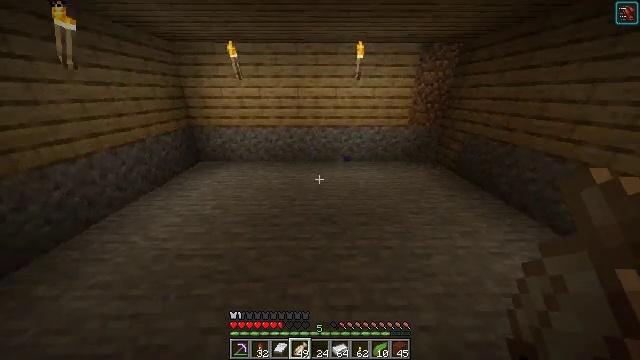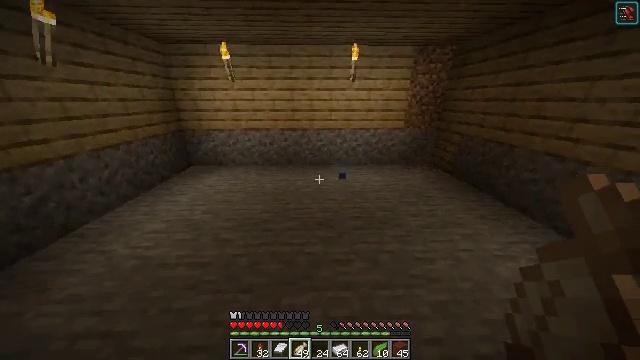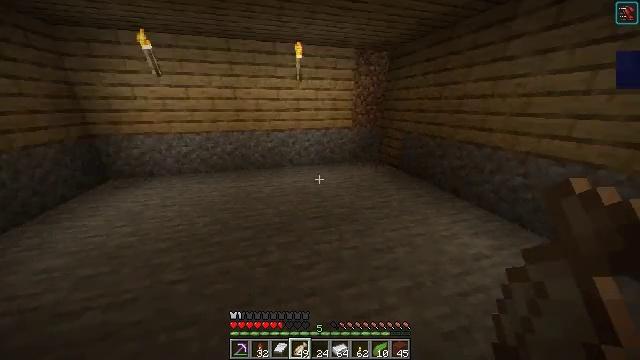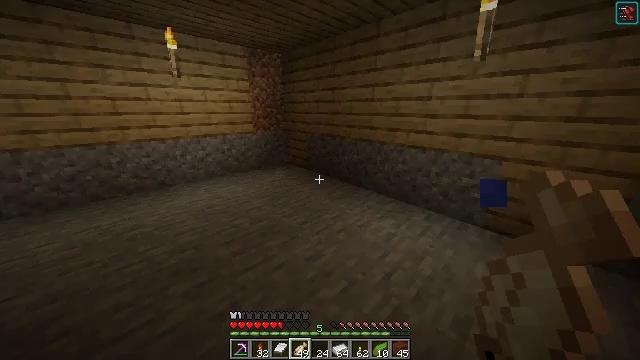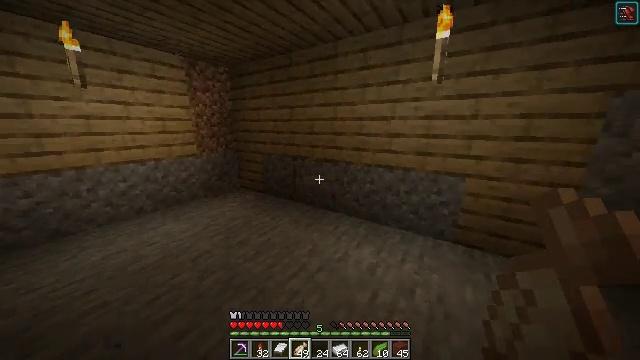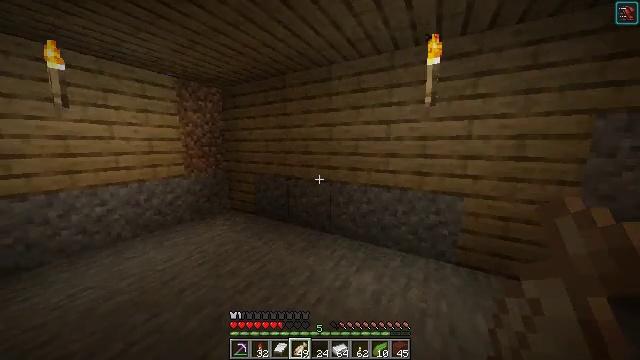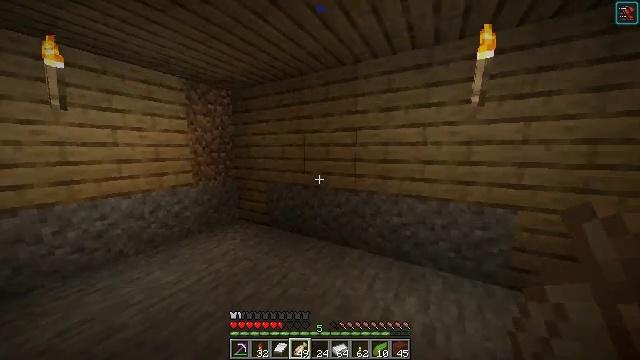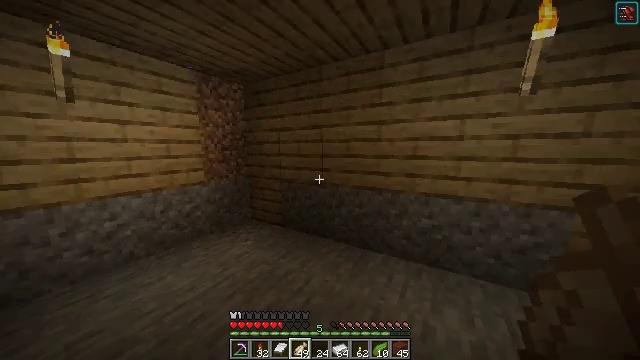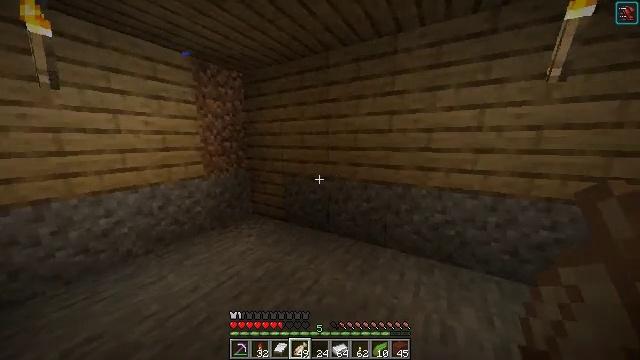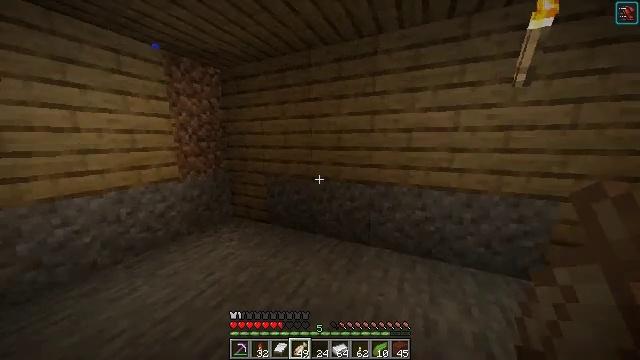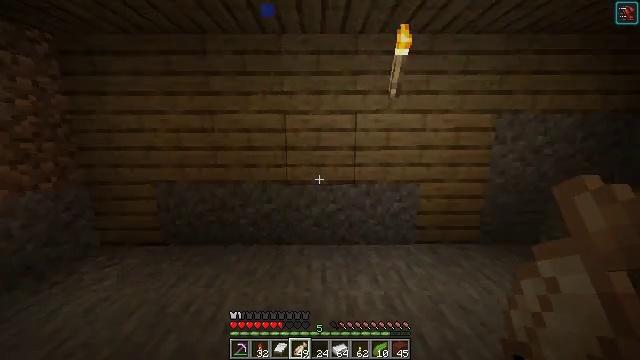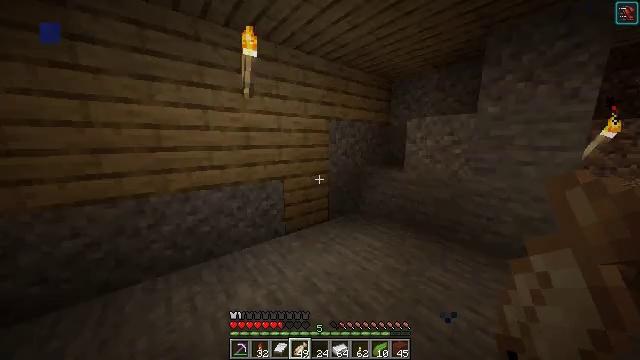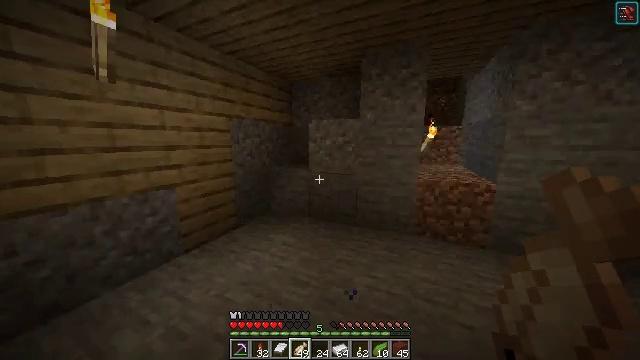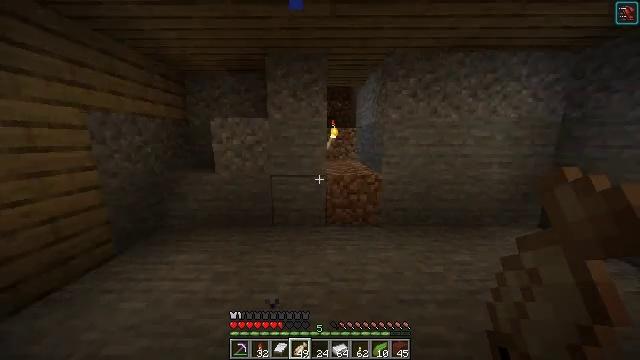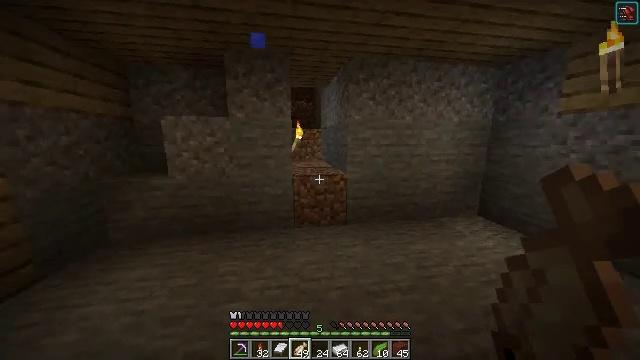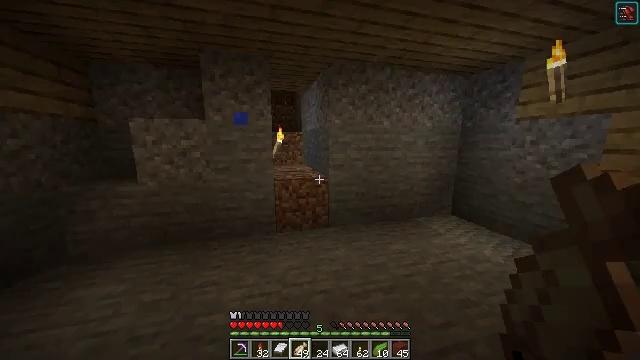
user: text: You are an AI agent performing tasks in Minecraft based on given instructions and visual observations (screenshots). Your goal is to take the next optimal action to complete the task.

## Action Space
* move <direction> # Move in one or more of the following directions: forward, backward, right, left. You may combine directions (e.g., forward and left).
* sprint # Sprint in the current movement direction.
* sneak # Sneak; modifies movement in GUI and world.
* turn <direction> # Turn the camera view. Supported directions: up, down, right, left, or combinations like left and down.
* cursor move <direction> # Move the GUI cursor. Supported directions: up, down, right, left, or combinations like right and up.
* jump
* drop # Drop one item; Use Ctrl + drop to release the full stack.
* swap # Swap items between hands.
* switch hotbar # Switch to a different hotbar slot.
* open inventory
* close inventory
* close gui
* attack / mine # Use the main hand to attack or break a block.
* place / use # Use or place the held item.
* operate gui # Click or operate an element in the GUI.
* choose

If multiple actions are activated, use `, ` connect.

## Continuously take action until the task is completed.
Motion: motion action
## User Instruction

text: Craft iron nugget in the crafting table.
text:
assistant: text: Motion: move forward, turn right and up
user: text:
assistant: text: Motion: move forward, turn right and up
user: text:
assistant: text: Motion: move forward, turn right
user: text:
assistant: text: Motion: move forward and move left, turn right and up
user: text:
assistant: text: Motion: move forward and move left, turn right and up
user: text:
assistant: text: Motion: move forward and move left, turn up
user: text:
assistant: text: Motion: move forward and move left, turn left
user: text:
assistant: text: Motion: turn down
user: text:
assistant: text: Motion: turn right
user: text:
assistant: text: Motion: turn right
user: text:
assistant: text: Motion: turn right
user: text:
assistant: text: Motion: turn right
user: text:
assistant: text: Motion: turn right
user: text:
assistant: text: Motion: turn right
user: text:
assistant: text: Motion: turn right and up
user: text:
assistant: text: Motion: no_op
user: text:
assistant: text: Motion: no_op
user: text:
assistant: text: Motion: move forward
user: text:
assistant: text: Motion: move forward
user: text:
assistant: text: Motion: move forward
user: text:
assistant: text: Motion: no_op
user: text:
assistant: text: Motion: turn left and up
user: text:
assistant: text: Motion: turn left and up
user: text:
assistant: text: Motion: move left, turn left and up
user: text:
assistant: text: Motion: move forward and move left
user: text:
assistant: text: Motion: move forward and move left, turn right
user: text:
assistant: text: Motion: move forward and move left, turn right
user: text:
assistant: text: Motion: move forward and move left, turn right
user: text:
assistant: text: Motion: move forward and move left, turn right
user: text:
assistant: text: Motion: move forward and move left, turn right and up